Interaction volume radius: 10 \u00c5
Interaction volume height: 20 \u00c5
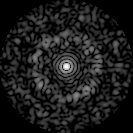
Disorder parameter: 0.8409